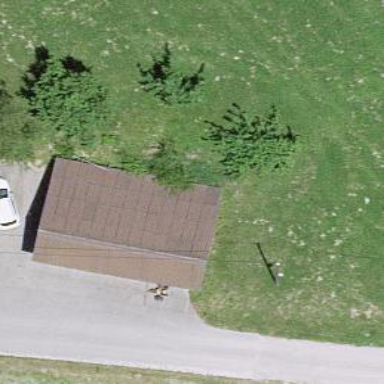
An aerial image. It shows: Shed building.